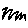
Label: zigzag